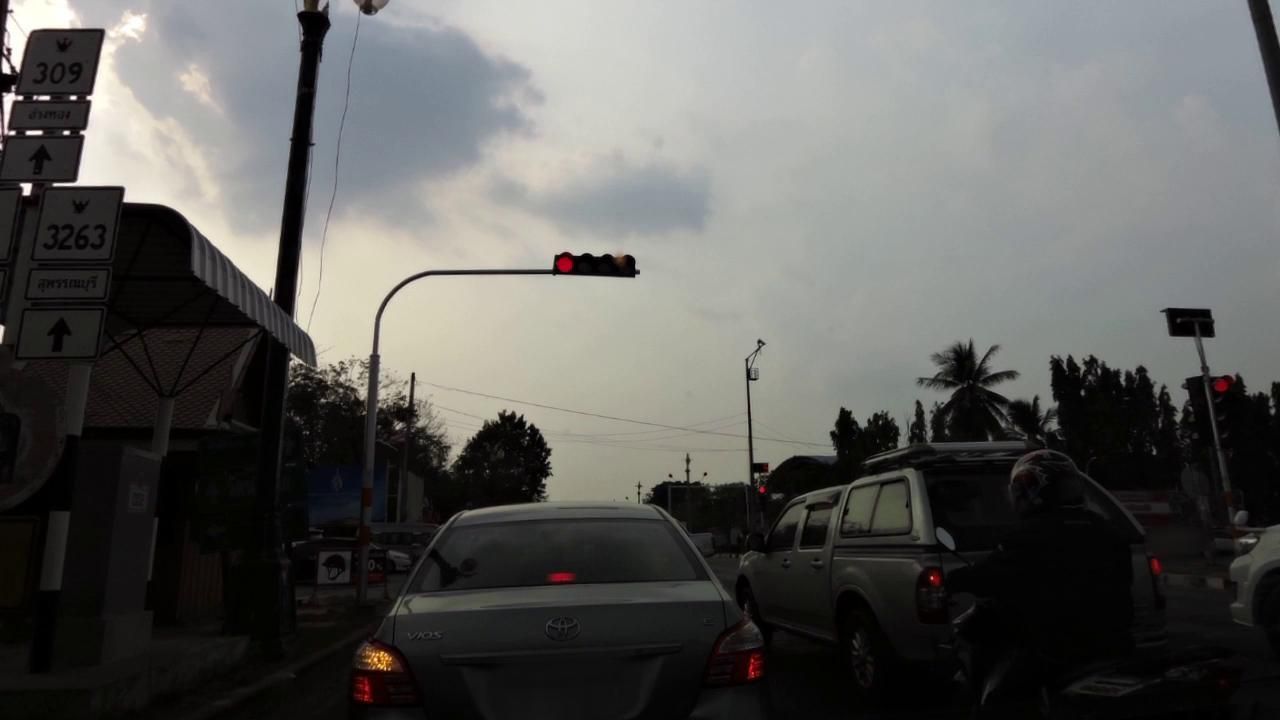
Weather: snowy
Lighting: dusk/dawn
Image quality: good
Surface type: driving surface
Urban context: semi-dense urban cluster
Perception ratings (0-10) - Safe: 2.68, Lively: 4.15, Beautiful: 3.33, Boring: 1.73, Depressing: 6.55, Wealthy: 3.87